Question: Suppose that I had a logged in user through the Facebook PHP SDK, and that I had permission to fetch the bio (user_about_me) and the education (user_education_history). If I wanted to fetch that data, how would I go about doing that? I know that if I wanna get the user interests, I just run
'''
$facebook->api("/me/interests");
'''
However, this does not work for the bio and education history. Using the PHP SDK, how can I get this data? Thanks.

'''
$login_url = $facebook->getLoginUrl(array( 'scope' => 'email, publish_stream,
user_about_me, user_interests, user_education_history'));
'''
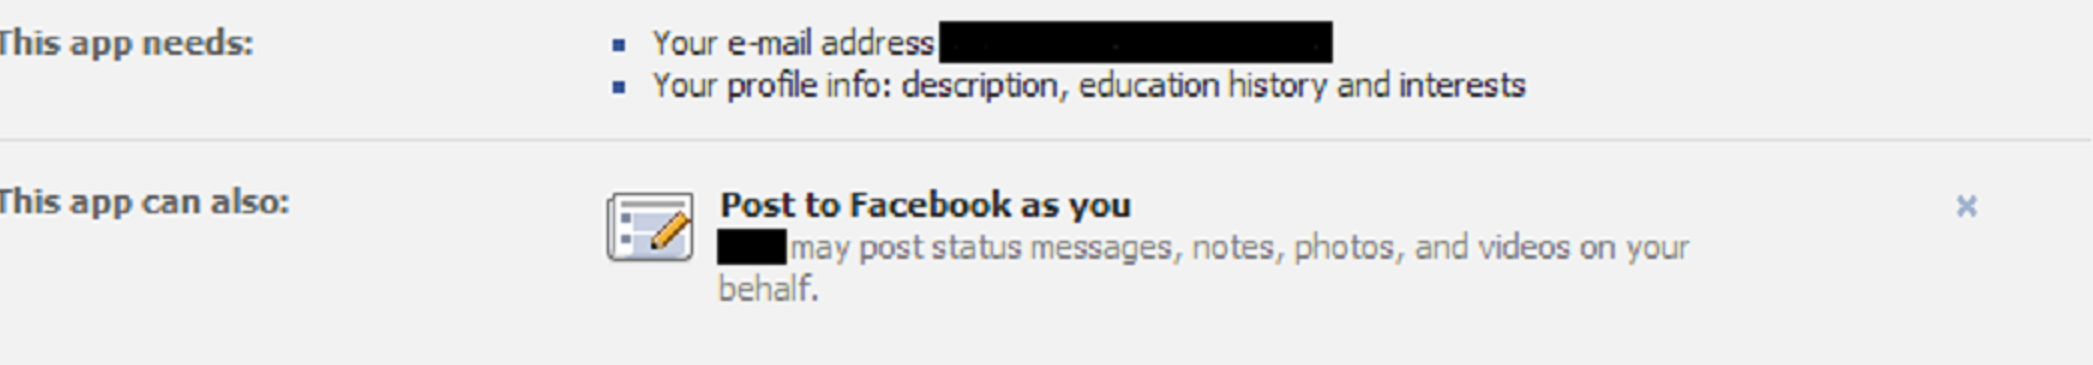
Answer: You can't do '$facebook->api("/me/about") ;' OR '$facebook->api("/me/bio") ;' It will throw a fatal error:
'''
Fatal error: Uncaught OAuthException: Unknown path components: /about thrown in
[...]/base_facebook.php on line 1028
'''
If you want to get user_about_me and user_education_history you can do it like:
'''
$user = $facebook->api("/me") ;
'''
Then parse the $user array to obtain the values you need . IF you wan use education history then you can do:
'''
$user_education_history = $user['education'];
'''
Hope this helps,. :)